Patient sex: F
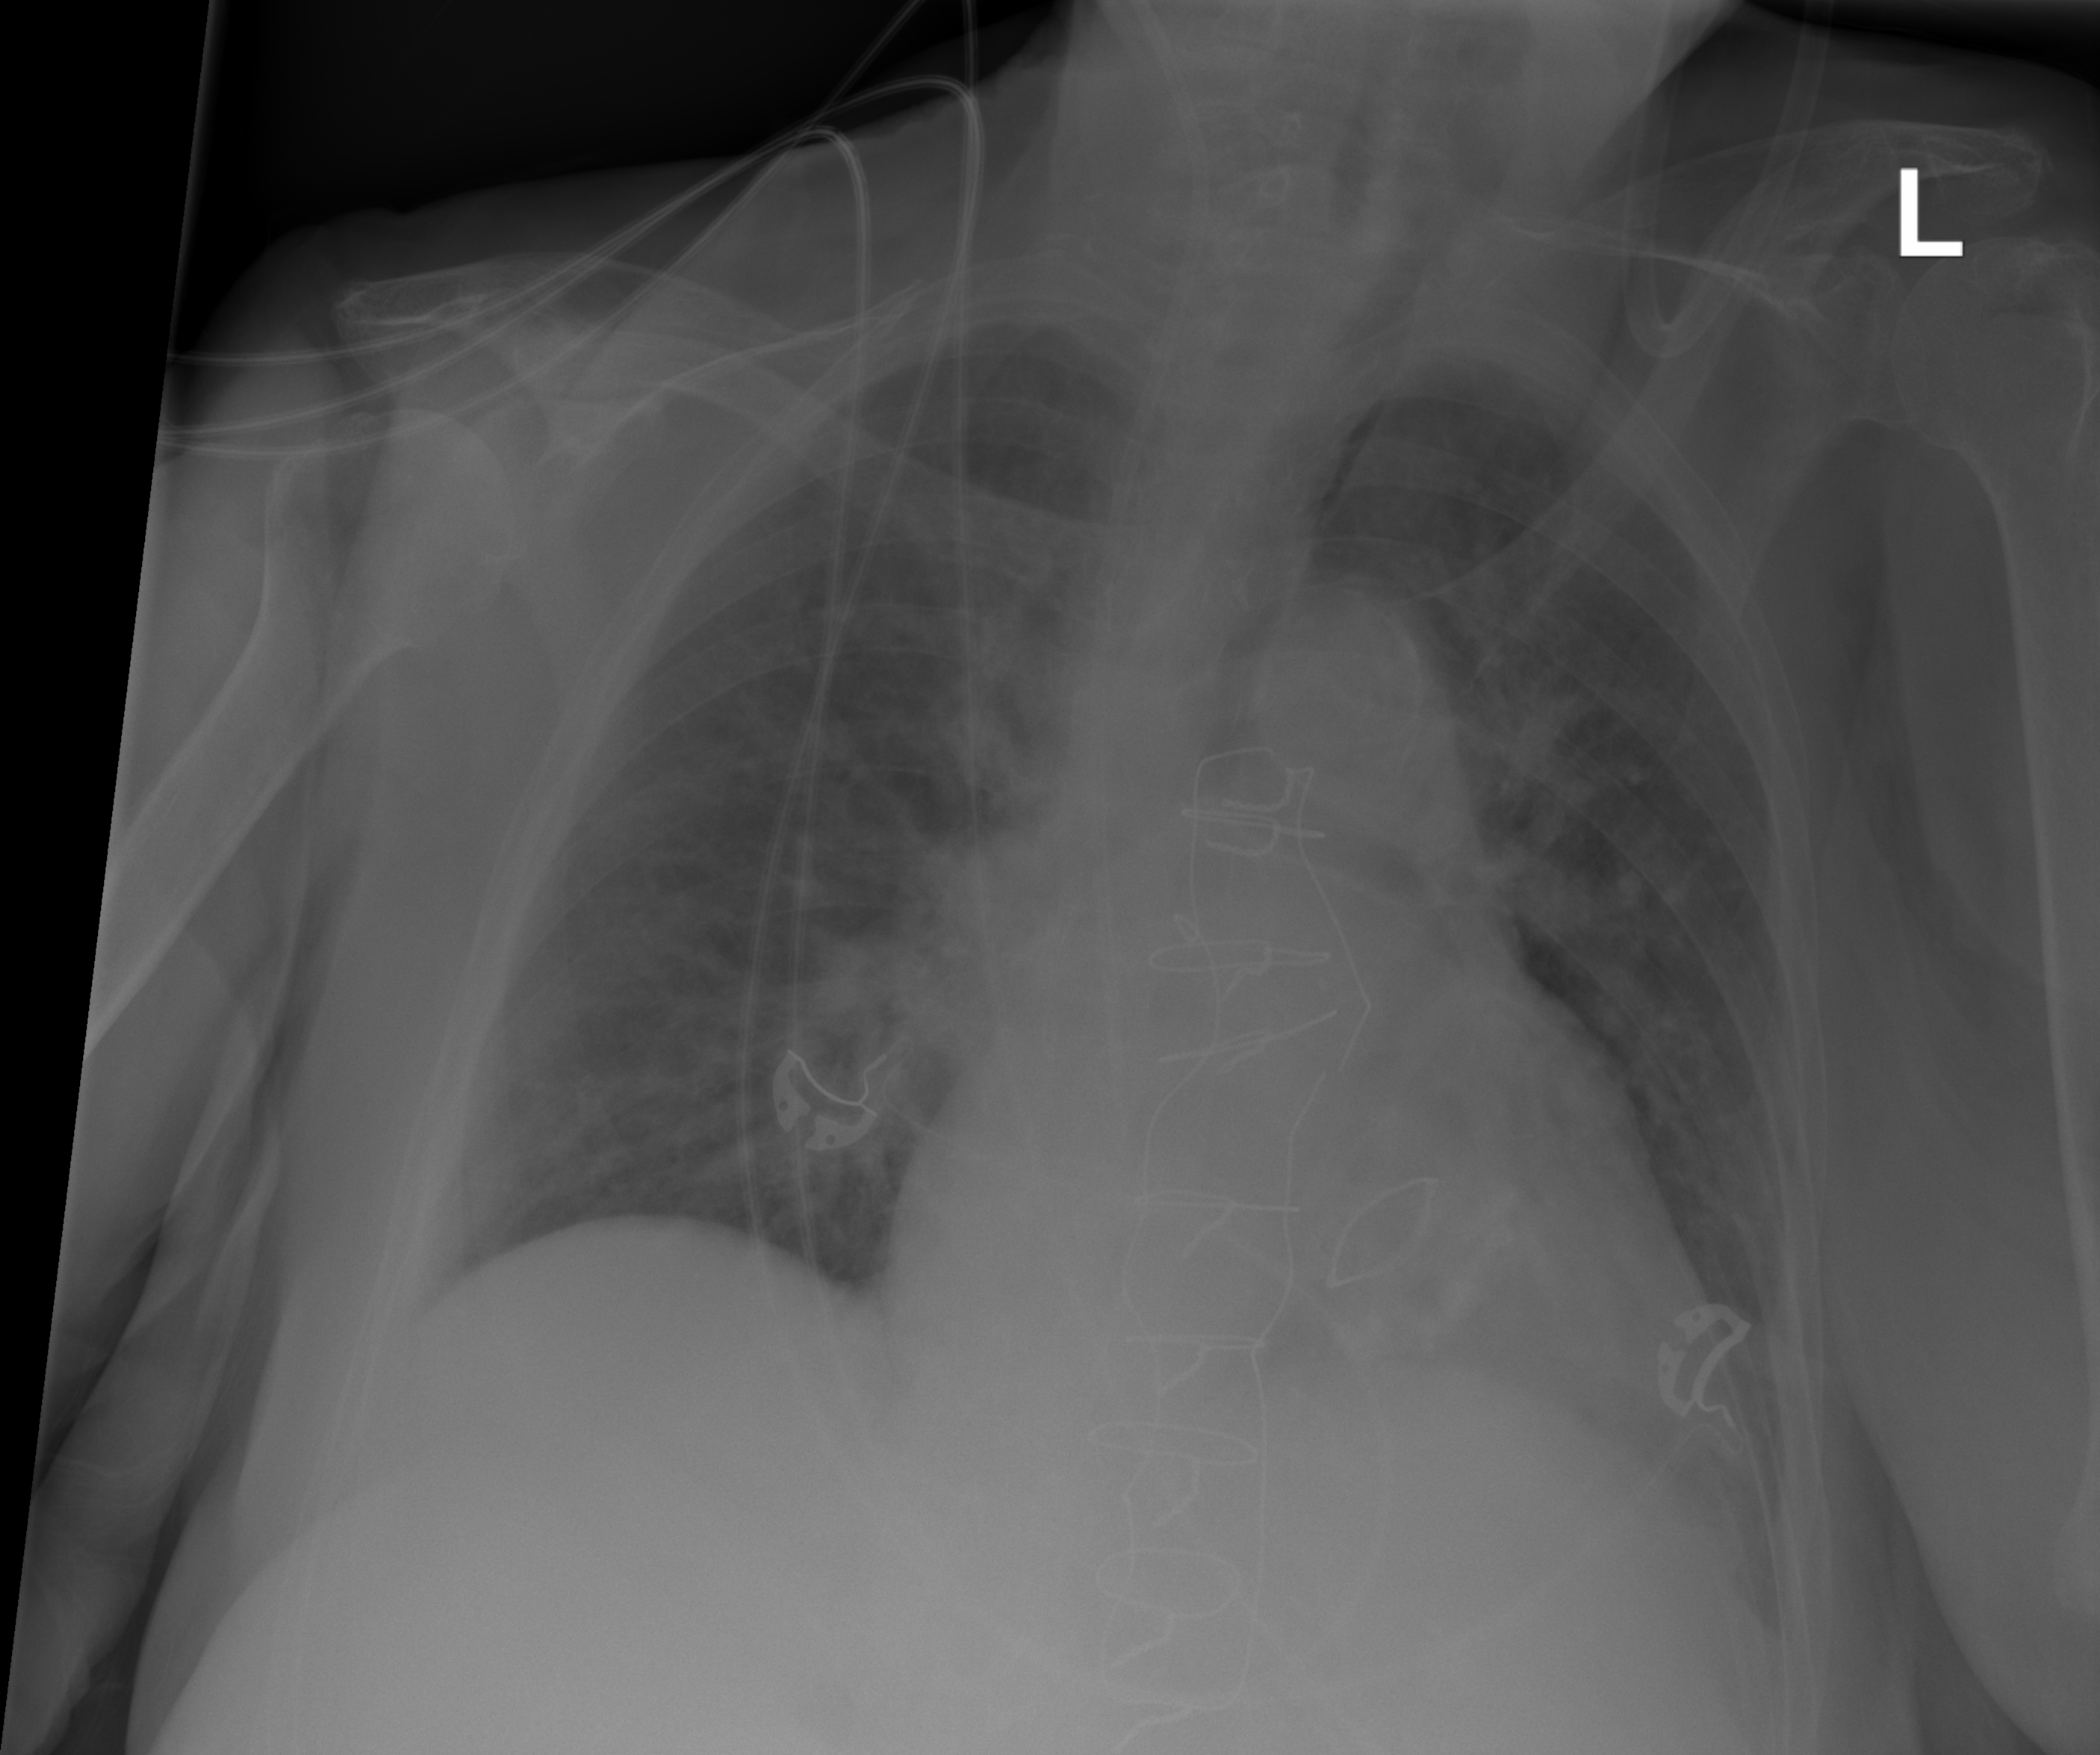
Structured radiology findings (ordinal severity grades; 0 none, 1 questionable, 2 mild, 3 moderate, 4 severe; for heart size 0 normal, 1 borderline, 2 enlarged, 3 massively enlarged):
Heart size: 0
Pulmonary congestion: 2
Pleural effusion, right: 0
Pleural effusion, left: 0
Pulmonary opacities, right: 2
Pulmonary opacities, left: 2
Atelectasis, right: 2
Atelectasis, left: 2